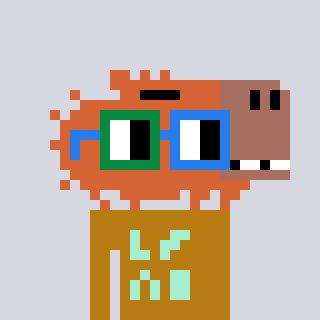
a pixel art character with square green and blue glasses, a capybara-shaped head and a gold-colored body on a cool background